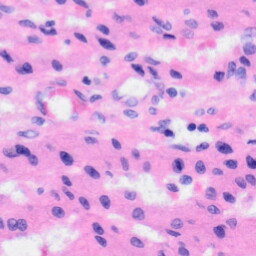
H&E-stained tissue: Liver